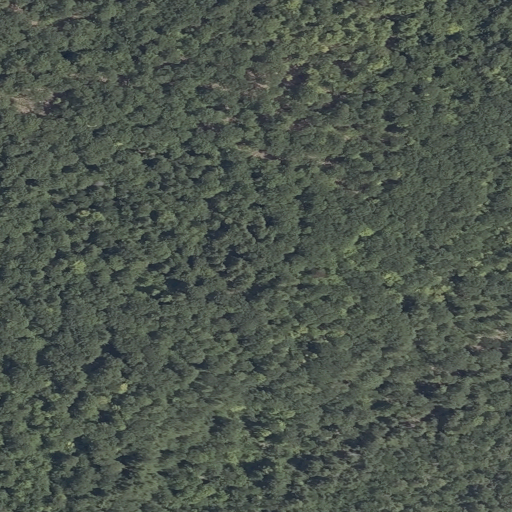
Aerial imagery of mountain in Maine named Little Hill containing deciduous forest, mixed forest, and woody wetlands